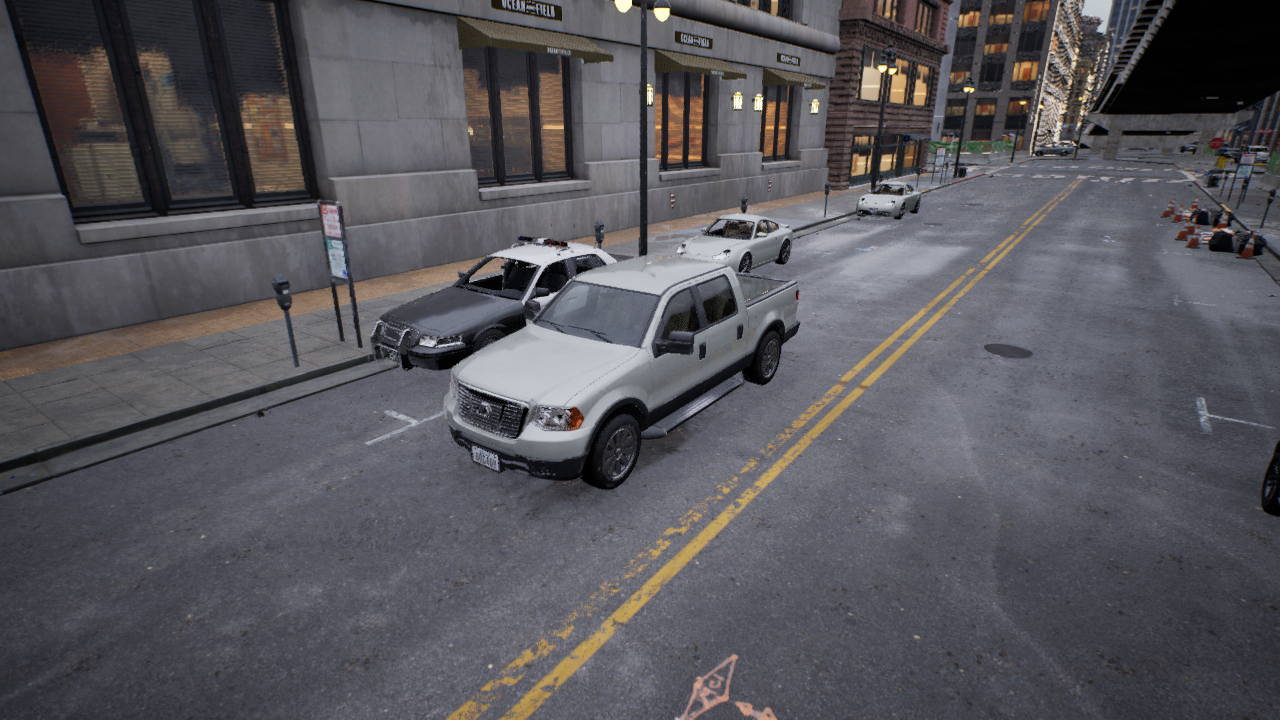
Venue: downtown
Lighting: clear day
Vehicle rig: pickup